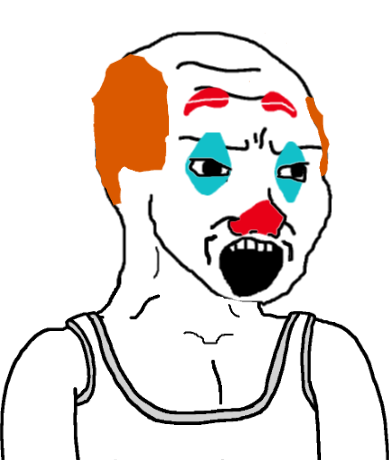
Label: 5_Soyjak